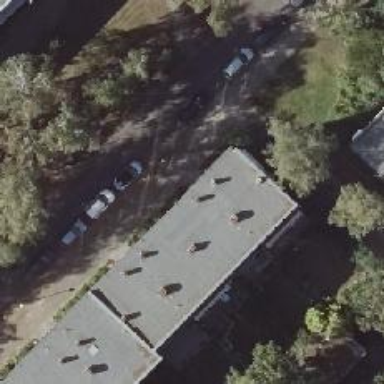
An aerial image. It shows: Residential building with flat roof.